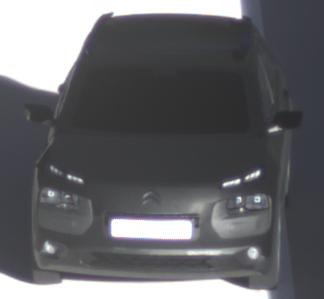
Make: Citroen
Model: C4 Cactus PureTech 75
Detailed model: C4 Cactus
Model produced from: 2014/09
Model produced until: 2015/03
Doors: 5
Color: black
Road condition: dry road
Daytime: morning or afternoon
Contrast: medium contrast